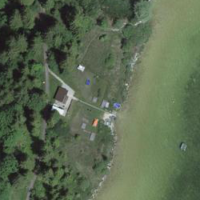
EUNIS habitat code: 14
Species observed at this site:
Astrantia major